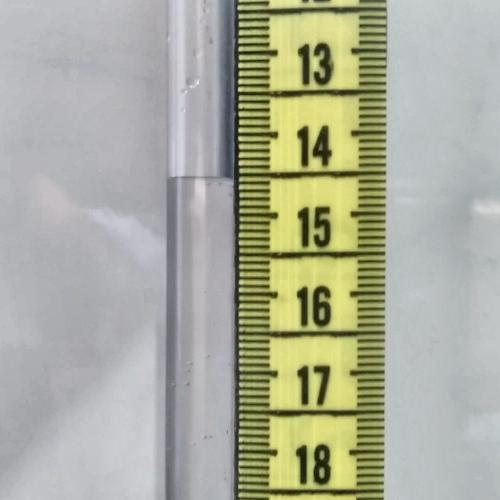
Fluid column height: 14.6 cm